Question: I have the following collection ( see image ) . I wish to parse this into
List. I have tried NHibernate's "Transformers.AliasToBean"
Like so
var result = _session.CreateQuery(hql)
.SetResultTransformer(Transformers.AliasToBean(typeof(OrderProduct)))
.List();
Tho i'm getting the following error:
Could not find a setter for property '0' in class 'EStore.Domain.Projection.OrderProduct'
At this stage i would settle for just parsing this into the List. How can i do this with linq?
'''
public class OrderProduct
{
public int Id { get; set; }
public string Name { get; set; }
public decimal Quantity { get; set; }
}
'''
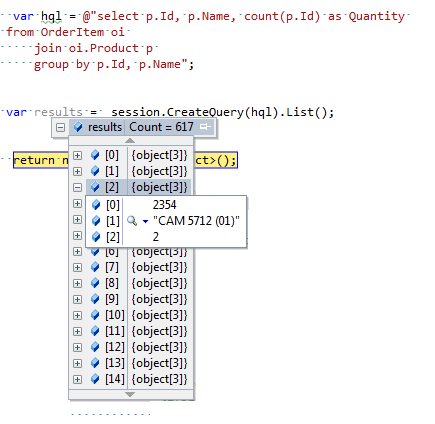
Answer: Wouldn't something like that be working?
'''
var test = from object[] line in results
select new OrderProduct()
{
Id = (int)line[0],
Name = (string)line[1],
Quantity = (decimal)line[2]
};
'''